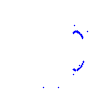
Particle: proton